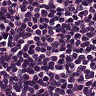
Metastatic tissue present: no